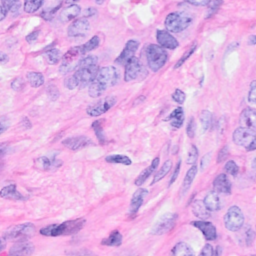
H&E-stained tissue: Breast